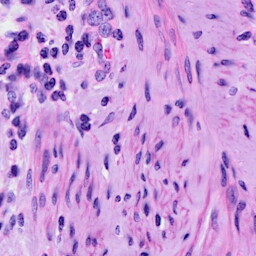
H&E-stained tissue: Cervix